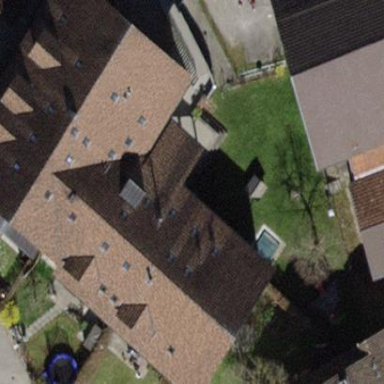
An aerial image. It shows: Building with crosspitched roof.